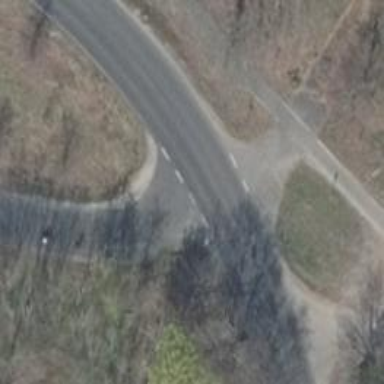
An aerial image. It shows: Unclassified road with asphalt surface.